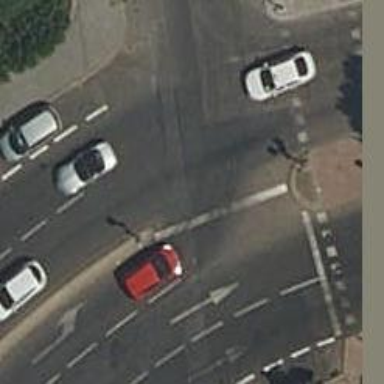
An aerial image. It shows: Kerb barrier.